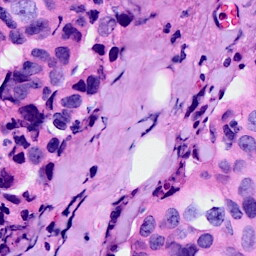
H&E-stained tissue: Breast